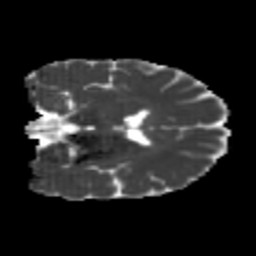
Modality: MD
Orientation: coronal
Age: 20
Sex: female
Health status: healthy
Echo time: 0.074 s